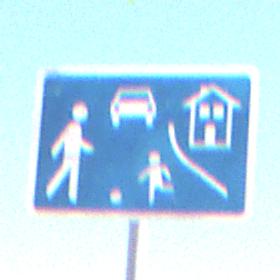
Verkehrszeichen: BeginnVerkehrsberuhigterBereich
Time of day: Midday
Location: Outdoor (Nature)
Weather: Clear
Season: NotSpecified
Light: Natural